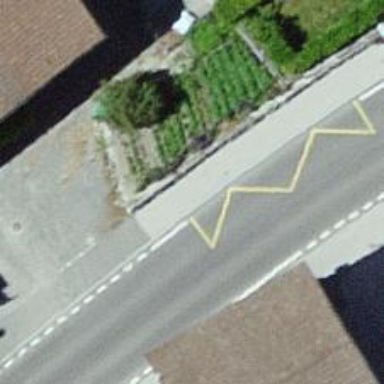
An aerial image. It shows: Bus stop with platform for public transport.